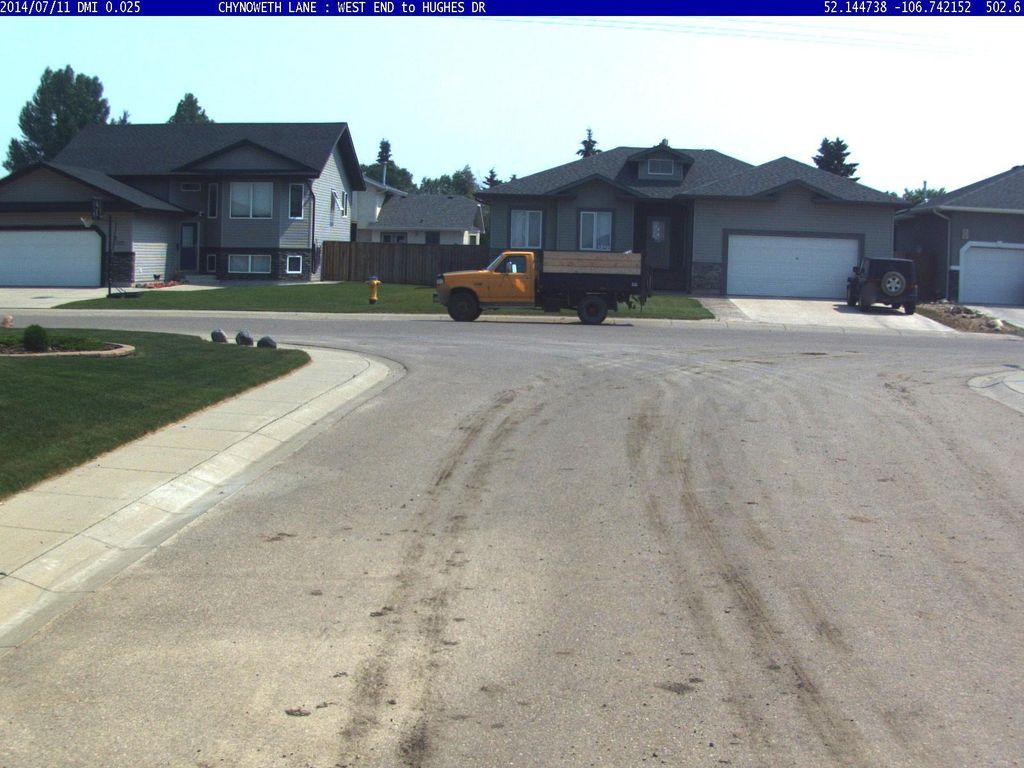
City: saskatoon